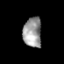
Tissue: prostate
Cell type: B cells
Senescence score: 0.3202
Nuclear area (px): 538
Mean DAPI intensity: 154.639